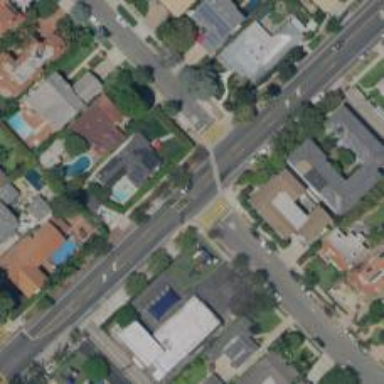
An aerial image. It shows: Tertiary road with asphalt surface passing through residential area.